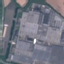
Label: Industrial